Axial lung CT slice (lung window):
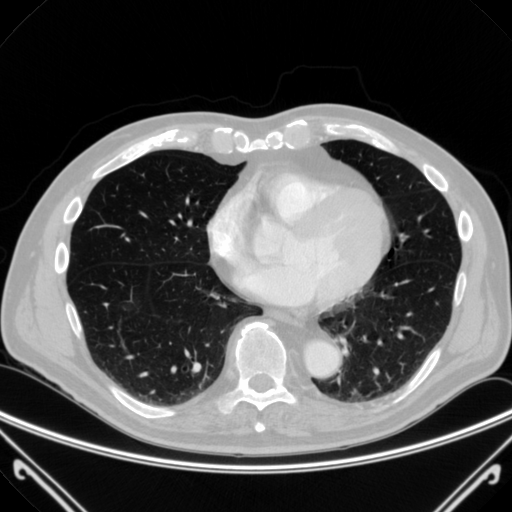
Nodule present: no